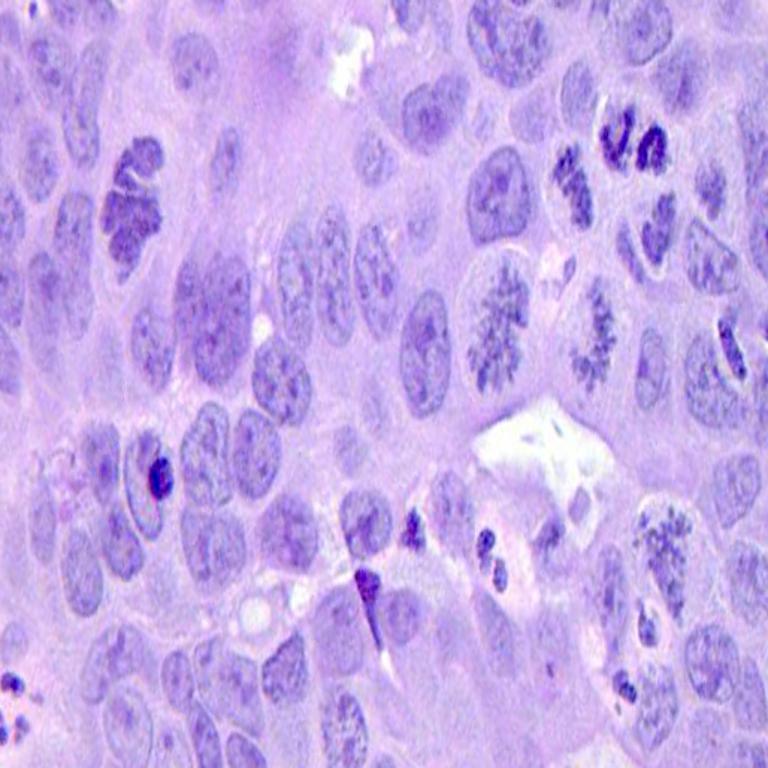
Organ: colon
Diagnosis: adenocarcinomas